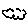
Label: cloud